Question: Can I use perspective camera to render my sprite batch?
Aall my sprites(those loaded with same texture) look the same size, but I want the camera to be placed at bottom of screen at some height, so those sprite which are positioned near top of the screen look smaller. Right now it's looking like the one on the left, but I want it to look like the one on the right:
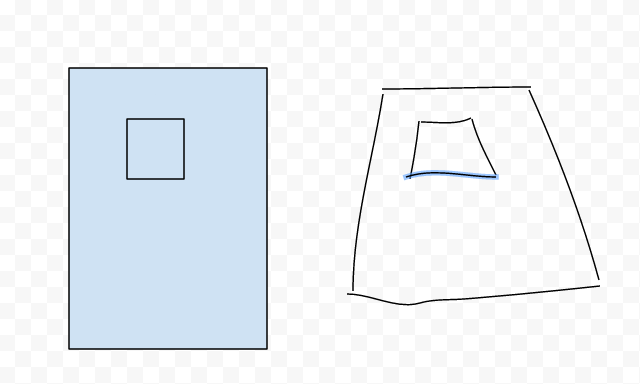
Answer: Yes, although you probably need to adjust/scale your coordinates a bit (you can use spriteBatch.setTransformMatrix to do that in one call). Here's a small example:
'''
public class SpriteBatch3DTest extends GdxTest {
PerspectiveCamera cam;
CameraInputController camController;
SpriteBatch spriteBatch;
Texture texture;
@Override
public void create () {
cam = new PerspectiveCamera(67, Gdx.graphics.getWidth(), Gdx.graphics.getHeight());
cam.position.set(0f, 8f, 8f);
cam.lookAt(0,0,0);
cam.near = 0.1f;
cam.far = 300f;
cam.update();
spriteBatch = new SpriteBatch();
camController = new CameraInputController(cam);
Gdx.input.setInputProcessor(camController);
texture = new Texture(Gdx.files.internal("data/badlogic.jpg"));
}
@Override
public void render () {
camController.update();
spriteBatch.setProjectionMatrix(cam.combined);
Gdx.gl.glViewport(0, 0, Gdx.graphics.getWidth(), Gdx.graphics.getHeight());
Gdx.gl.glClear(GL10.GL_COLOR_BUFFER_BIT | GL10.GL_DEPTH_BUFFER_BIT);
spriteBatch.begin();
spriteBatch.draw(texture, -5f, -5f, 10f, 10f);
spriteBatch.end();
}
@Override
public void dispose () {
spriteBatch.dispose();
texture.dispose();
}
public boolean needsGL20 () {
return true;
}
public void resume () {
}
public void resize (int width, int height) {
}
public void pause () {
}
}
'''